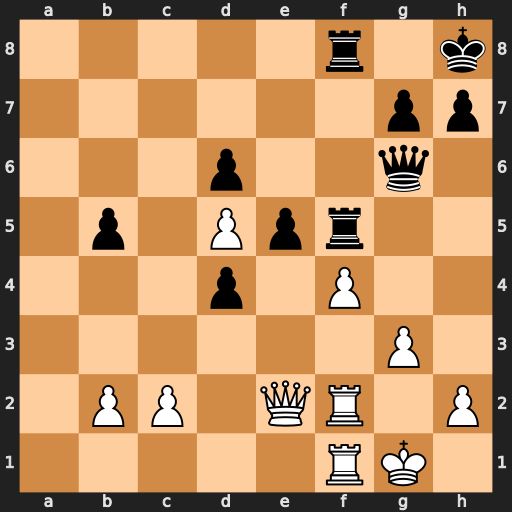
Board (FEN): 5r1k/6pp/3p2q1/1p1Ppr2/3p1P2/6P1/1PP1QR1P/5RK1
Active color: w
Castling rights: -
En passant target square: -
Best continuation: fxe5 Rxf2 Rxf2